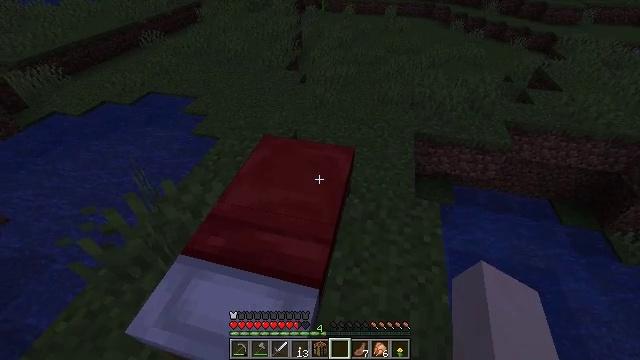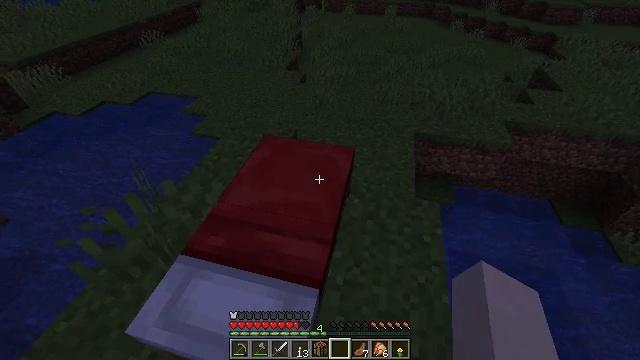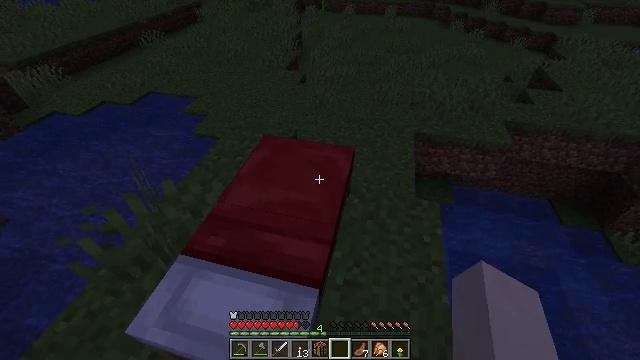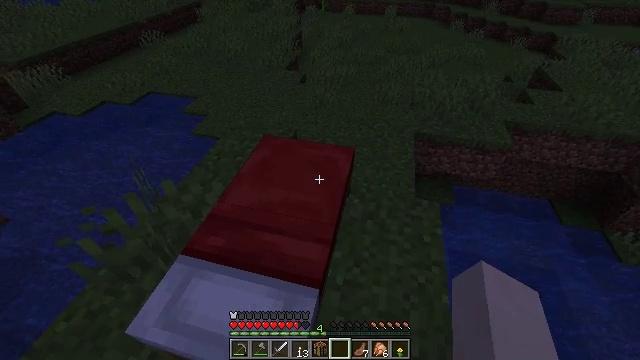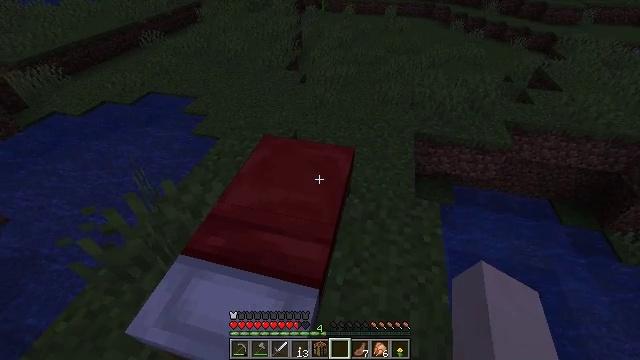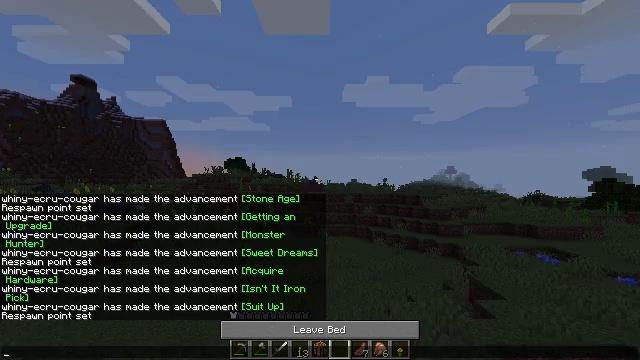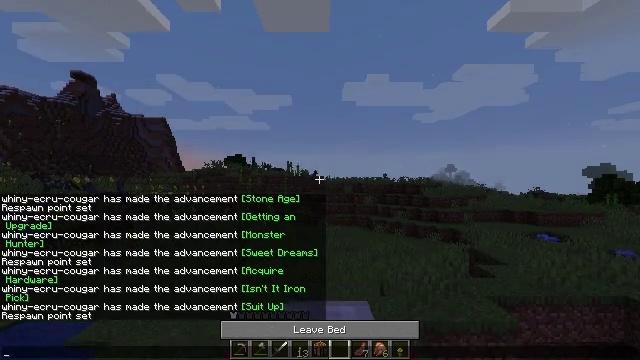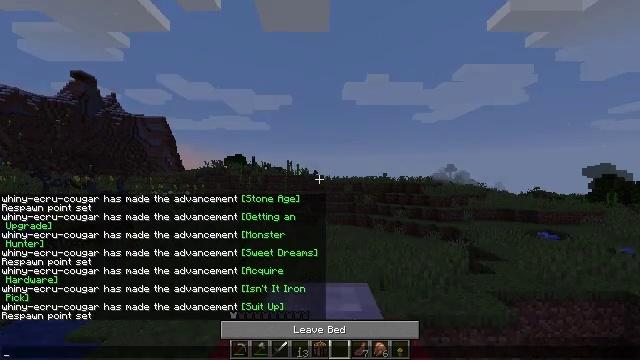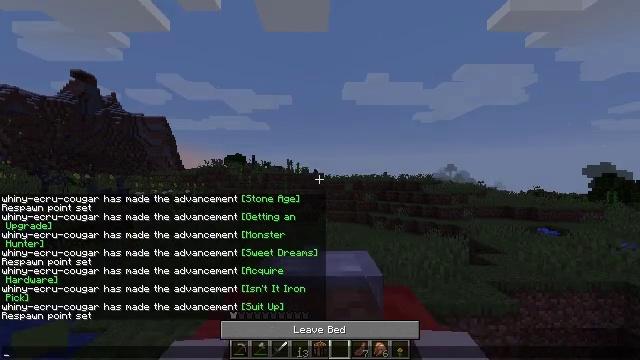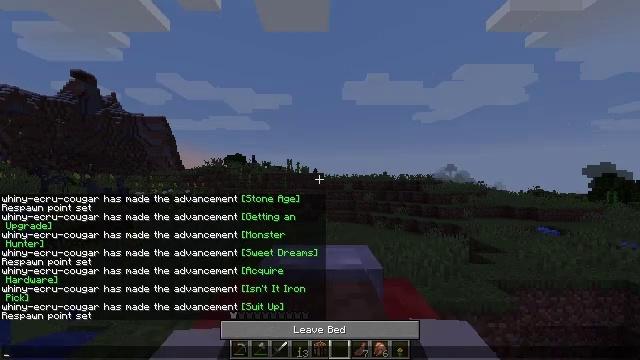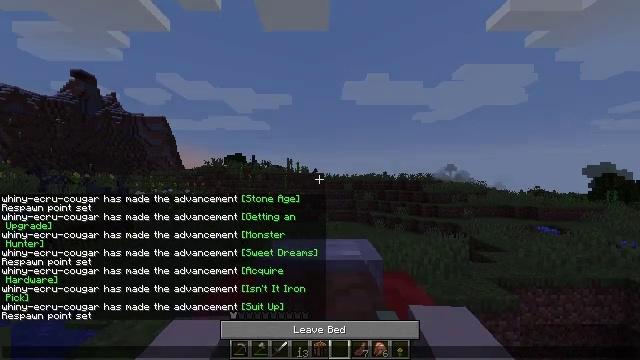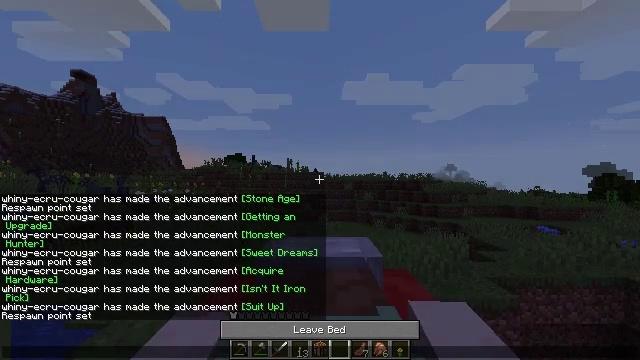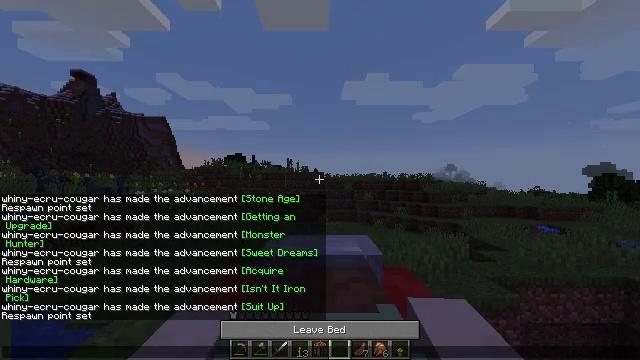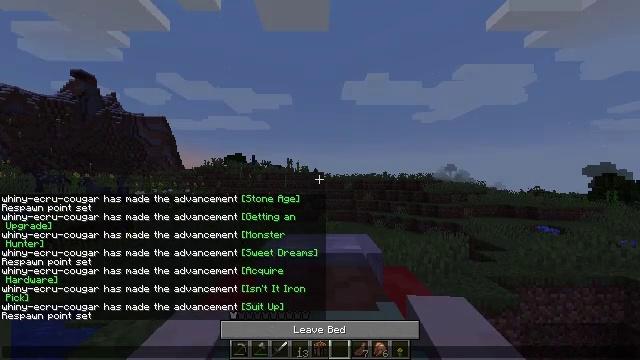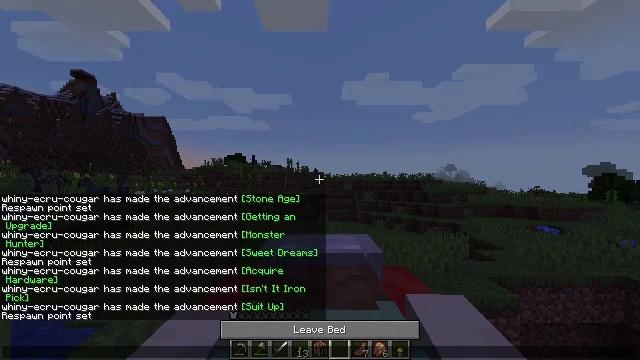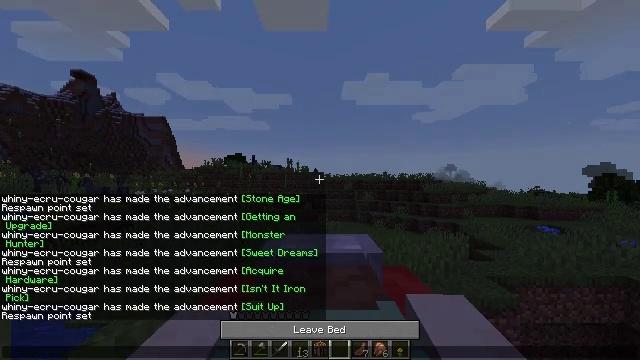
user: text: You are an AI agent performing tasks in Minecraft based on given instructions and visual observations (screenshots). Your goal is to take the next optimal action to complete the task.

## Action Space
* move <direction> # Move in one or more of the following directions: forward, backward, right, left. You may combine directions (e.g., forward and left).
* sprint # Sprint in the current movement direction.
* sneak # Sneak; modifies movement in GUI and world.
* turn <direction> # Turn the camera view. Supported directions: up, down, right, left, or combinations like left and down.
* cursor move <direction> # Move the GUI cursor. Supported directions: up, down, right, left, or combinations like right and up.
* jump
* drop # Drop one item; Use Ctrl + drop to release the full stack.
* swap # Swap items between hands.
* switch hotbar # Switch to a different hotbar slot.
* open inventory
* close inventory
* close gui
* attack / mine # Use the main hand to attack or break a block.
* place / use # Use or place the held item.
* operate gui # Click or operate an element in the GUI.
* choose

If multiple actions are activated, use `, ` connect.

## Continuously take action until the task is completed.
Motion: motion action
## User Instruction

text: Collect the red bed into your inventory.
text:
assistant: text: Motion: use / place
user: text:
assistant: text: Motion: no_op
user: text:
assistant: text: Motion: no_op
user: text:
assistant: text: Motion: no_op
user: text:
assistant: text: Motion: no_op
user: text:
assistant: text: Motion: open gui
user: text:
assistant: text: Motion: no_op
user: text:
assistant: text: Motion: no_op
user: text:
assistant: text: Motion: no_op
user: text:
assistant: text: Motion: no_op
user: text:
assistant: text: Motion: no_op
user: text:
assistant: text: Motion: no_op
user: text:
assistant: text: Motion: no_op
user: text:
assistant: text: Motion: no_op
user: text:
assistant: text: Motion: no_op
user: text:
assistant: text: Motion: no_op
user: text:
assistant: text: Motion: no_op
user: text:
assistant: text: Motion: no_op
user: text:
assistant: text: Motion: cursor move right
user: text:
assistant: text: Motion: cursor move right
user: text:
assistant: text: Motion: no_op
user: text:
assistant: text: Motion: no_op
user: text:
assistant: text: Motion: no_op
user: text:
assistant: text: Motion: no_op
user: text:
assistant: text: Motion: no_op
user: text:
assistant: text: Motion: no_op
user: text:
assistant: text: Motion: no_op
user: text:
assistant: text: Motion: no_op
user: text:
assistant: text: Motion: no_op
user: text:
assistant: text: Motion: no_op